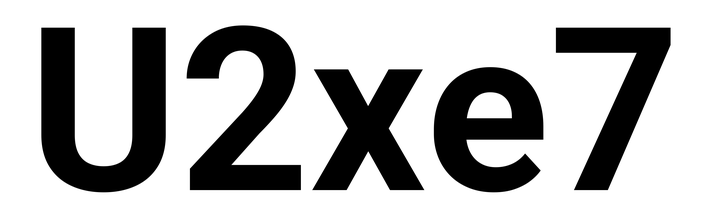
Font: Roboto_Bold